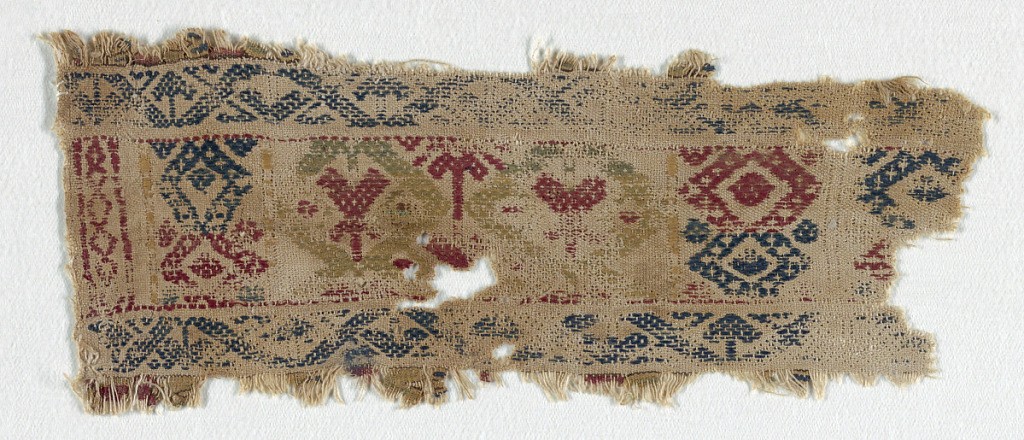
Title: Fragment
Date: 10th–12th century
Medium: linen, silk Technique: plain weave with counted running stitch and bordered with slit tapestry
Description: Narrow horizontal band, the center of which is embroidered with stylized floral forms in blue, green, red and yellow silk. Edges are embroidered in a geometric pattern. Trimmed with fragments of slit tapestry.